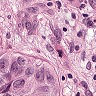
Metastatic tissue present: yes